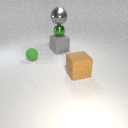
large gray metal sphere above small green metal sphere